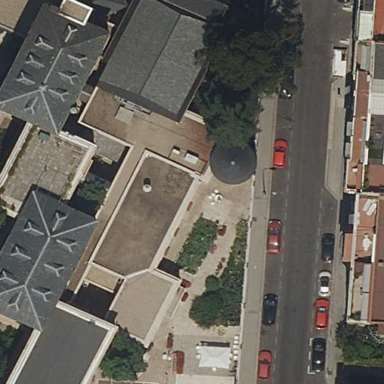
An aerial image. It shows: Dormitory building.